Question: This is the question

This is the code I worked on:
'''
import java.util.Scanner;
public class FlooringTiles {
public static void main(String[] args) {
Scanner sc = new Scanner(System.in);
int i, N, length, width, tiles, extra, total;
N = sc.nextInt();
if (N < 1 || N > 100) {
System.out.print("Invalid number of labs. Please try again (1-100)");
} else
for (i = 1; i <= N; i++) {
width = sc.nextInt();
if (width < 1 || width > 10000) {
System.out.print("Invalid width. Please try again (1-10000)");
}
length = sc.nextInt();
if (length < 1 || length > 10000) {
System.out.print("Invalid length. Please try again (1-10000)");
}
tiles = (length * width) / (30 * 30);
extra = ((length * width) % (30 * 30)) / (30 * 30);
total = tiles + extra;
System.out.println("Case #" + i + ": " + total);
}
}
}
'''
I can't seem to get the same output as the sample given in the picture when I use the same sample input. Can anyone help me with this? Thanks a bunch!
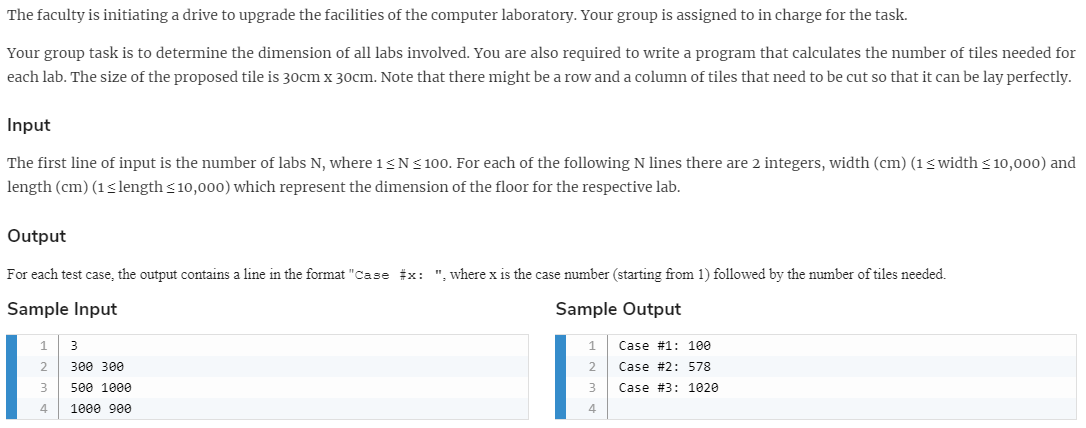
Answer: Your problem is that you use the area of a tile in your calculation to calculate the "extra" tiles.
You have to calculate the number of rows you need and the number of cols you need separately.
So image you have a length of 301, so you divide this by 30 and you get 10,0333, by using Math.ceil we can round up to 11.
Like this:
'''
int rowsNeeded = (int) Math.ceil(length / 30);
int colsNeeded = (int) Math.ceil(width / 30);
int tiles = rowsNeeded * colsNeeded;
'''
Of course you could also use modulo to calculate the number of rows you need.
Like if length%30 != 0 add 1 to length/30